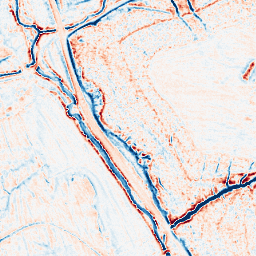
Category: edge_preserving
Decomposition family: anisotropic_diffusion
Decomposition parameters: iterations: 20
kappa: 100
gamma: 0.1
Upsampling method: sinc_blackman
Upsampling parameters: scale: 2
kernel_size: 4
Upsampling scale: 2